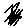
Label: zigzag